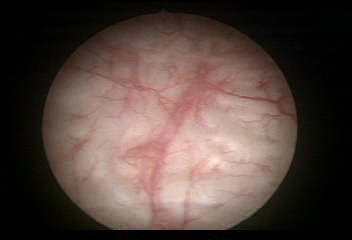
Modality: WLC
Class: Normal mucosa
Bladder cancer association: No